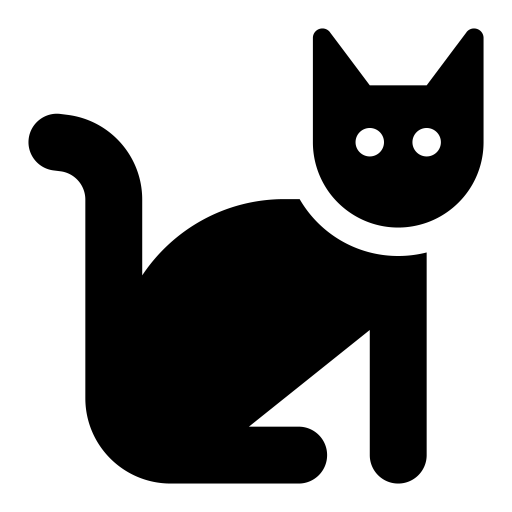
Tags: icon, FontAwesome, fa-icon, solid, cat